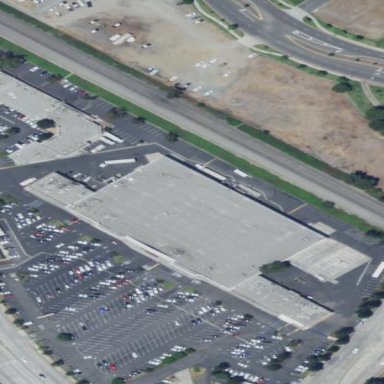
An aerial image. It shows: Retail building.